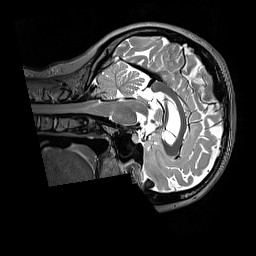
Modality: T2w
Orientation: sagittal
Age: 24
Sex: female
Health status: healthy
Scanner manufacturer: siemens
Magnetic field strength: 3 T
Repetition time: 3.2 s
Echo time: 0.568 s